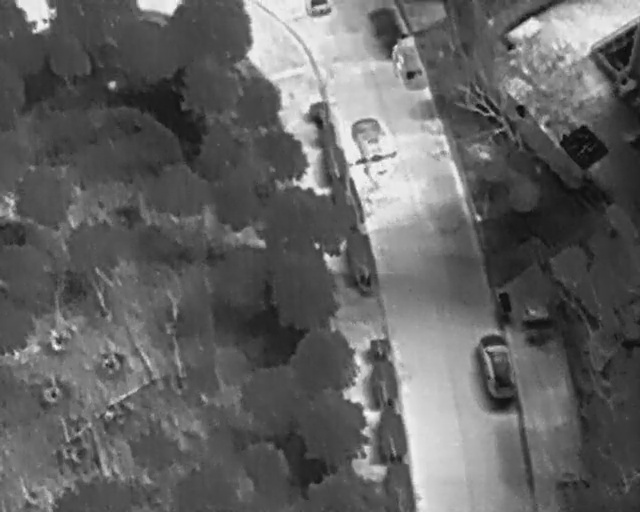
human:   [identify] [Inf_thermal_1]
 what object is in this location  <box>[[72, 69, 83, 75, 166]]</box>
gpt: <ref>1 medium car at the bottom right</ref>